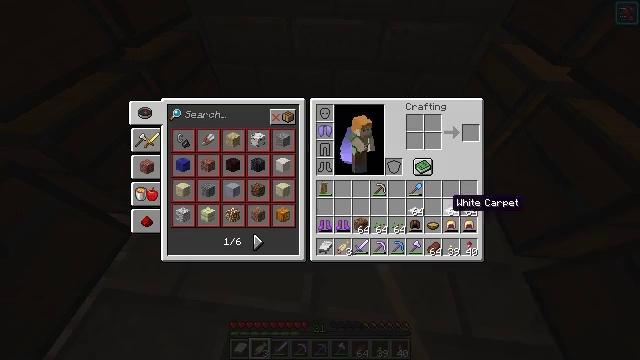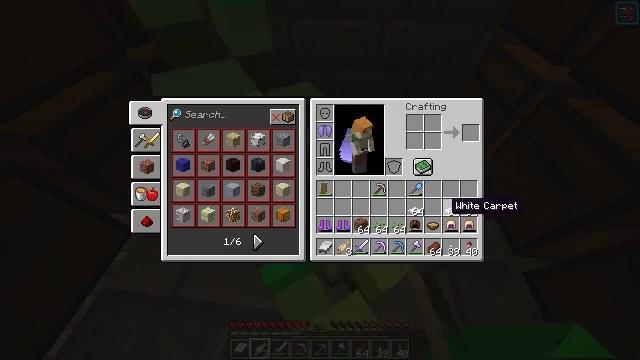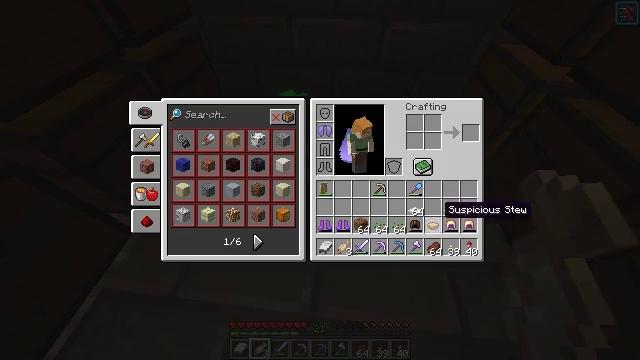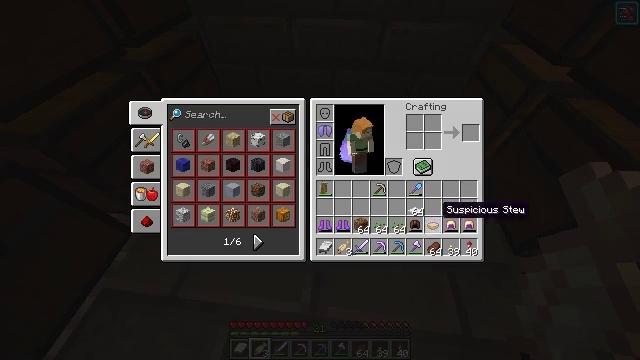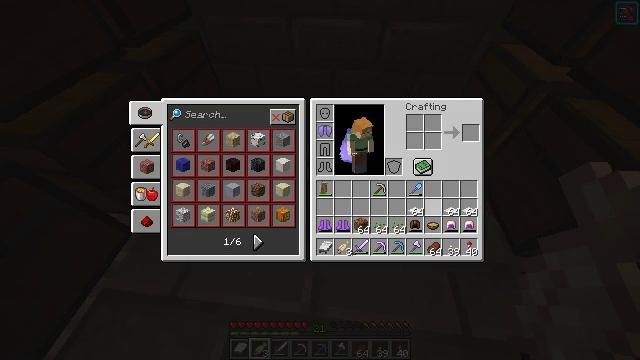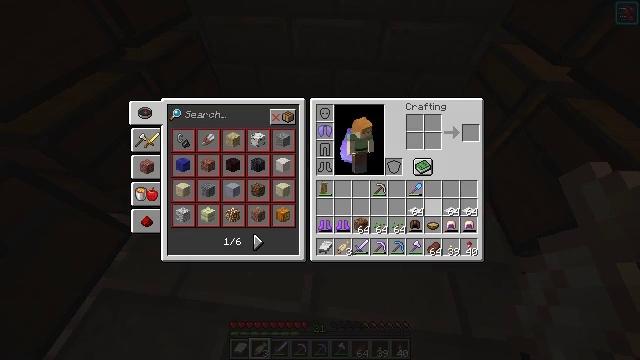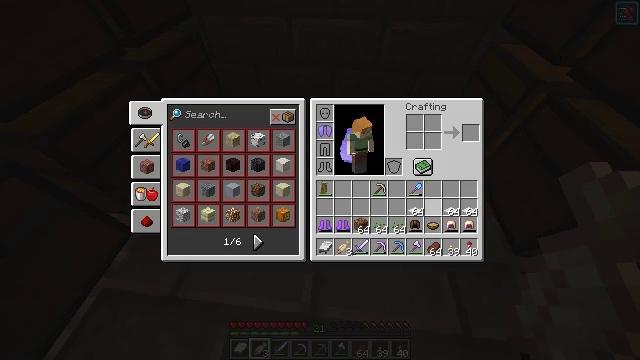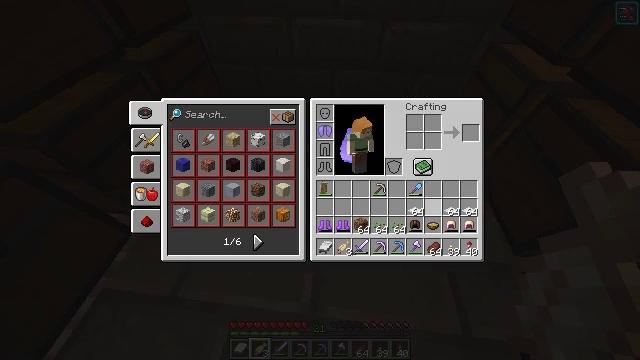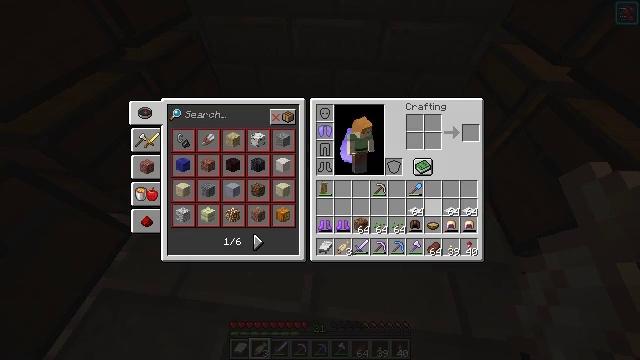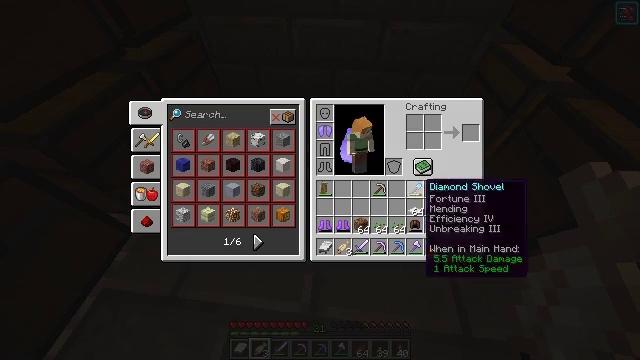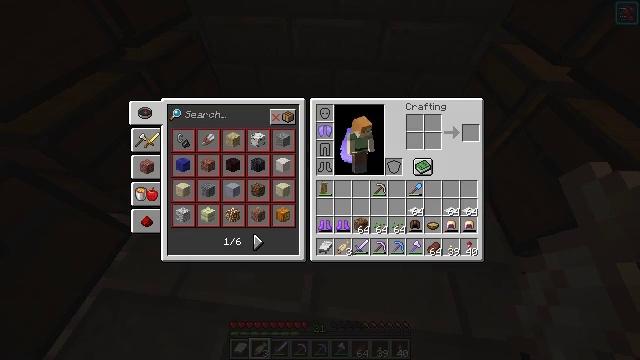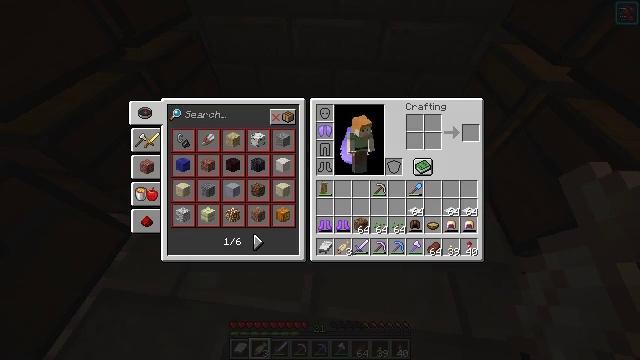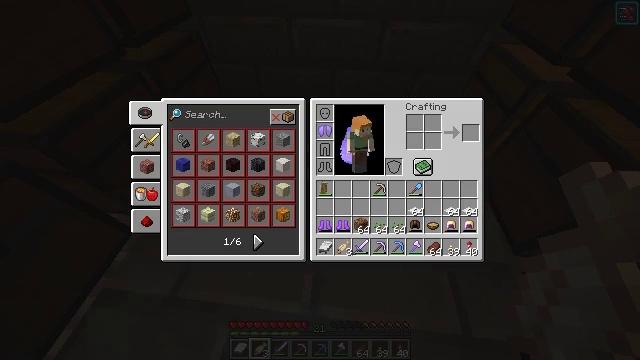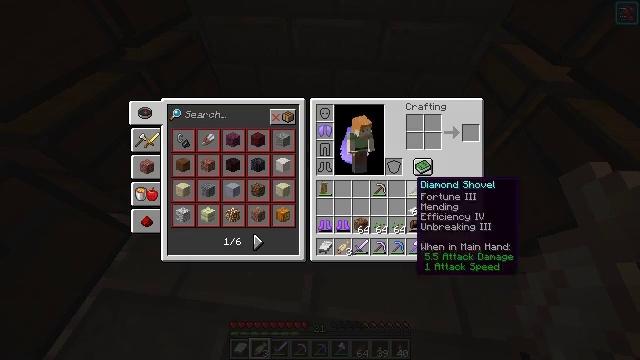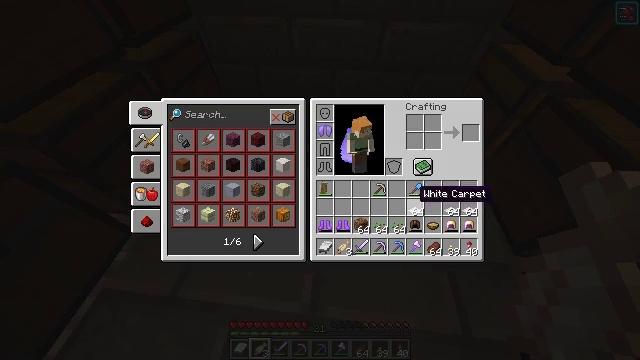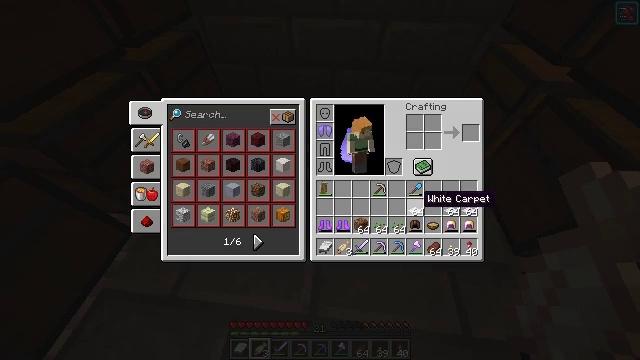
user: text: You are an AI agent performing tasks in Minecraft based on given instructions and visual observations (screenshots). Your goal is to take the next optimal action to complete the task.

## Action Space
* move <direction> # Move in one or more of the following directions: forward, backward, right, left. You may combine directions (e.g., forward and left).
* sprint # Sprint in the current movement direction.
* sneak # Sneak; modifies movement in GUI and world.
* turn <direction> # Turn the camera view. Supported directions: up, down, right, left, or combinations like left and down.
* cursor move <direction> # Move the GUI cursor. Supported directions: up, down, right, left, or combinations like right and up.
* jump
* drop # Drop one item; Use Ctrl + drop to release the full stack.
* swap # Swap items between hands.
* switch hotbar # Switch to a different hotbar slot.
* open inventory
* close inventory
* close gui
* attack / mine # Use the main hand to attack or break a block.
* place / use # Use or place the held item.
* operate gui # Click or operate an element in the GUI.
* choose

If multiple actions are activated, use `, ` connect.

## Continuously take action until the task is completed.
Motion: motion action
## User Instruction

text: Remove a white carpet from the inventory.
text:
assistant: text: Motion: open gui
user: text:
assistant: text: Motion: no_op
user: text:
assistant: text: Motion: no_op
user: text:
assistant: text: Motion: cursor move left
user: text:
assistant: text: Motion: no_op
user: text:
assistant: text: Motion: no_op
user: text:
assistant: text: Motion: operate gui
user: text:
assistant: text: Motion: operate gui
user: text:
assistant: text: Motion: cursor move up
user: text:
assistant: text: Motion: cursor move left and up
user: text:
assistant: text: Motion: no_op
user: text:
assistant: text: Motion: no_op
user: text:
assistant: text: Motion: cursor move down
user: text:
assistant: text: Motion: cursor move down
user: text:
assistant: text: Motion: no_op
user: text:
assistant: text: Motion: no_op
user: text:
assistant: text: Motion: no_op
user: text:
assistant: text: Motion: operate gui
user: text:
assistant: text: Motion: operate gui
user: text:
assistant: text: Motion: cursor move left and up
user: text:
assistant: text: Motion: cursor move left and up
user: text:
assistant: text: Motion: cursor move up
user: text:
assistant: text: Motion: operate gui
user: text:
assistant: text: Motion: operate gui
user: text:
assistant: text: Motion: operate gui
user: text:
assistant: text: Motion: no_op
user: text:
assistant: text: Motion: no_op
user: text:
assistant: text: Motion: cursor move up
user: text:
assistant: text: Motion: no_op
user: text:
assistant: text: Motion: operate gui